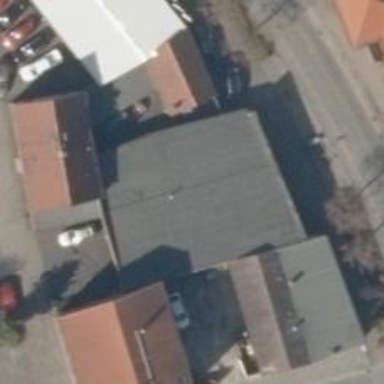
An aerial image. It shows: Car repair shop.